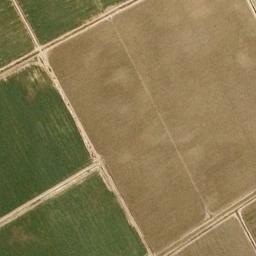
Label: rectangular_farmland